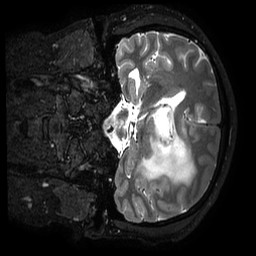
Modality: T2w
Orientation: coronal
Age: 36
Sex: male
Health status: ill
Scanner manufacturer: philips
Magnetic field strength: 3 T
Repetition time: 3.5 s
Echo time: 0.3 s